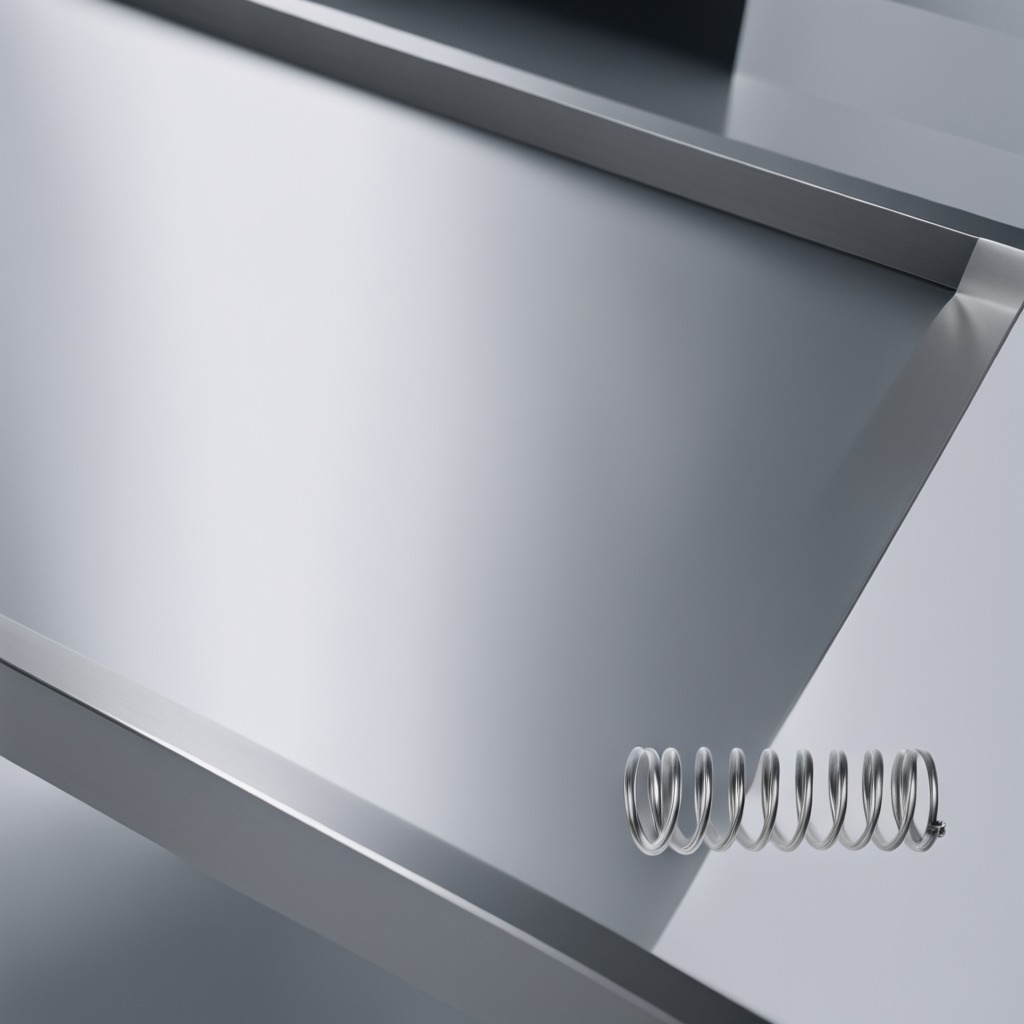
A coiled metal spring lies on a stainless steel table in a high-end prototyping lab.